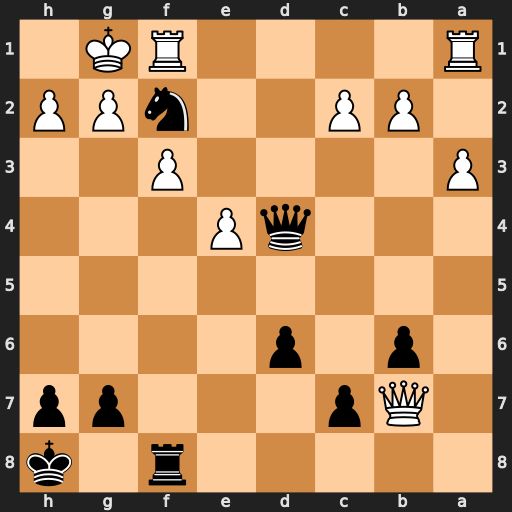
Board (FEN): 5r1k/1Qp3pp/1p1p4/8/3qP3/P4P2/1PP2nPP/R4RK1
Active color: b
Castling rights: -
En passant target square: -
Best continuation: Nh3+ Kh1 Qg1+ Rxg1 Nf2#